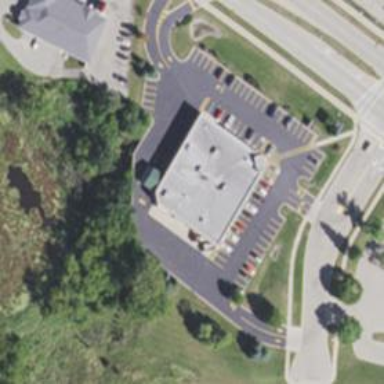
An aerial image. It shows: Pharmacy providing healthcare services.